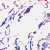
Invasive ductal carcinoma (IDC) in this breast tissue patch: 0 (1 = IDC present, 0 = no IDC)